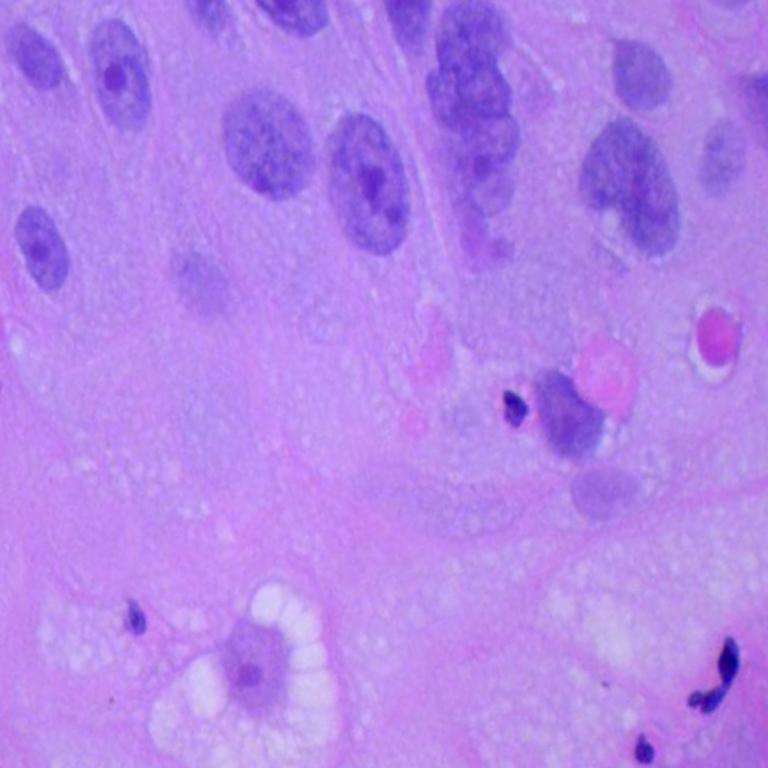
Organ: lung
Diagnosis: squamous carcinomas